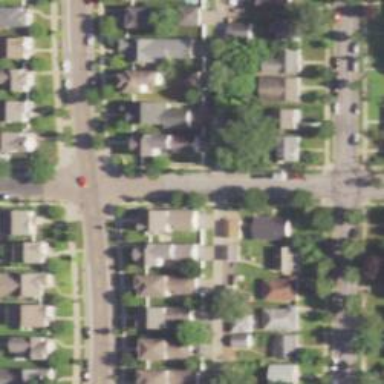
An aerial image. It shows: Alley classified as service road.